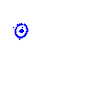
Particle: proton